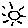
Label: sun